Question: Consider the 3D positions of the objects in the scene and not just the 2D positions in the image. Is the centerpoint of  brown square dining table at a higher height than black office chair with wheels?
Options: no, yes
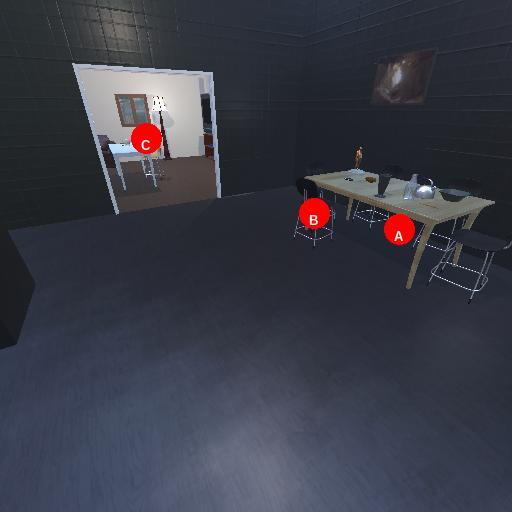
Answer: no